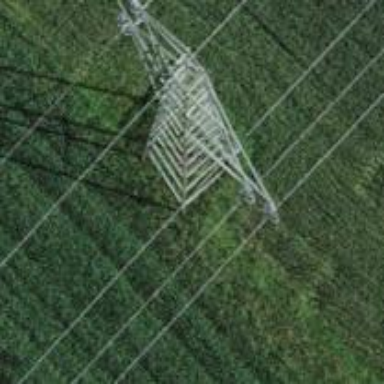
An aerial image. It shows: Lattice structure tower.